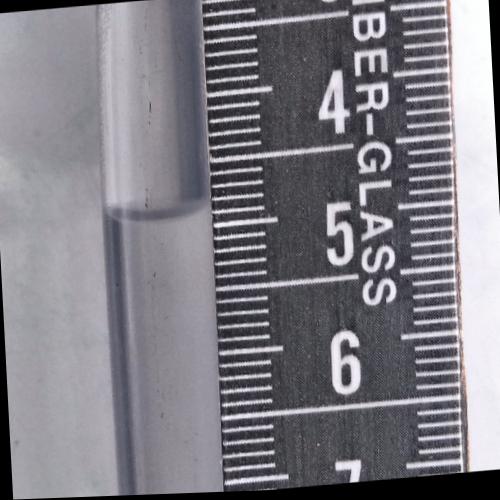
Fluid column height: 4.9 cm